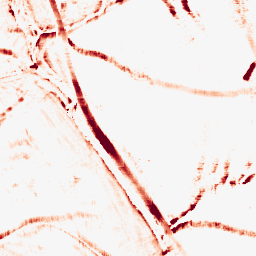
Category: morphological
Decomposition family: morphological_square
Decomposition parameters: operation: opening
size: 10
Upsampling method: bspline
Upsampling parameters: scale: 2
Upsampling scale: 2